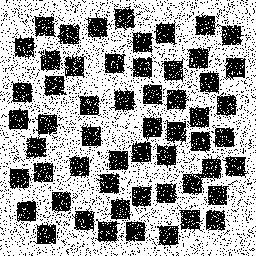
Squares: 56
Triangles: 0
Stars: 0
Total shapes: 56